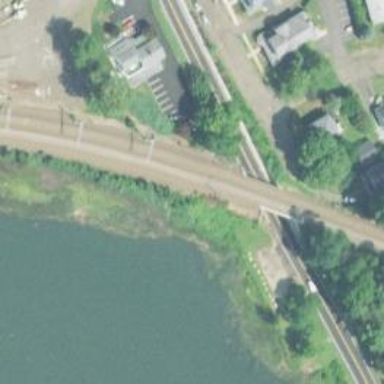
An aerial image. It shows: Bridge over electrified railway with contact lines.